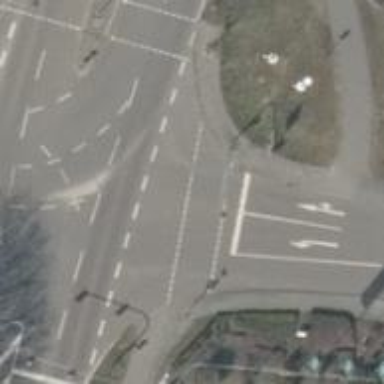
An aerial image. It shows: Road with traffic signals.